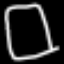
Label: square